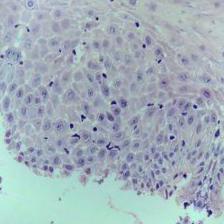
Diagnosis: Normal